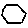
Label: hexagon